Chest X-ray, AP view. Patient: 20 years old, sex M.
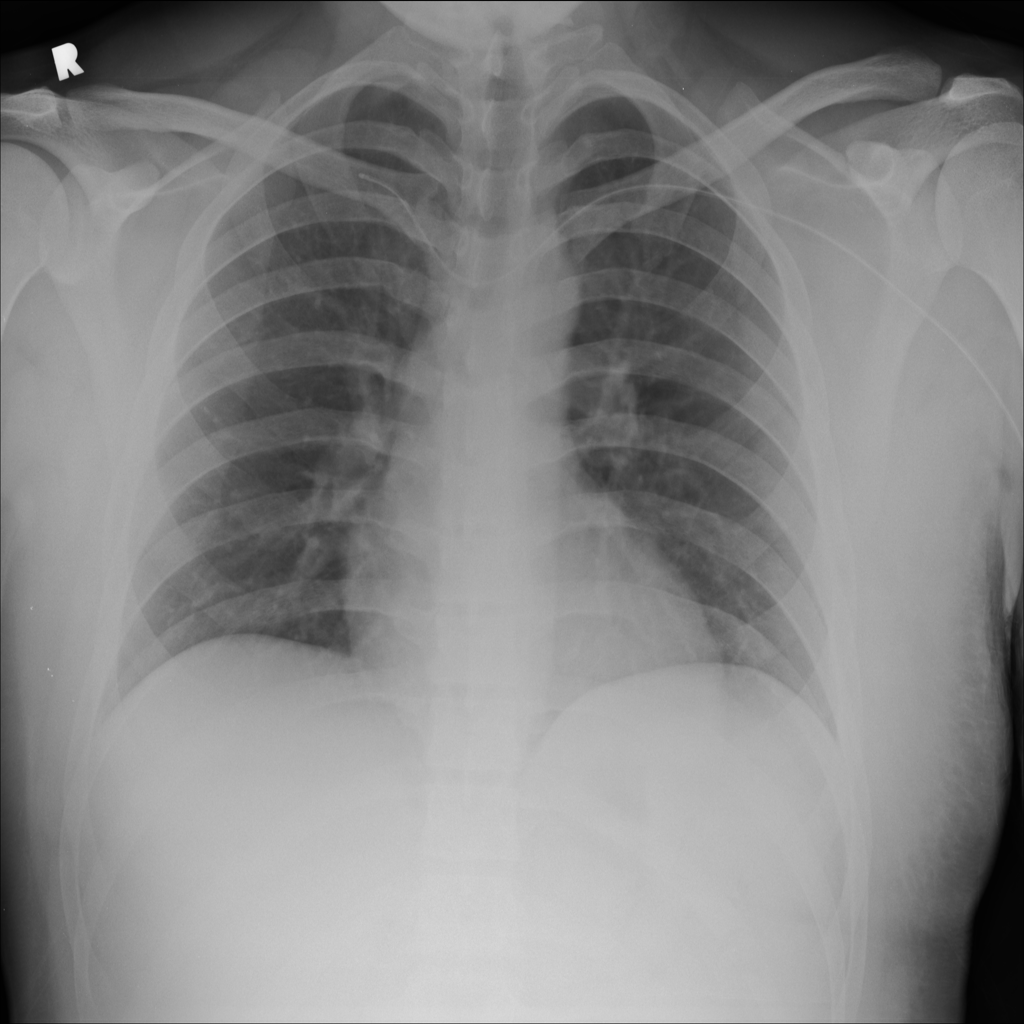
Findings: No Finding